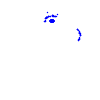
Particle: kaon